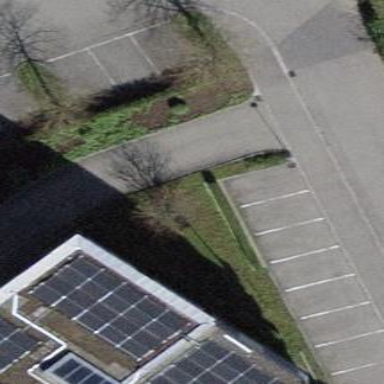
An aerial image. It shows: Parking available on the street side.